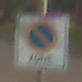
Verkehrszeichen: BeginnEingeschraenktesHalteverbotZone
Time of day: SunriseSunset
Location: Outdoor (Suburban)
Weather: PartlyCloudy
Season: NotSpecified
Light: Natural